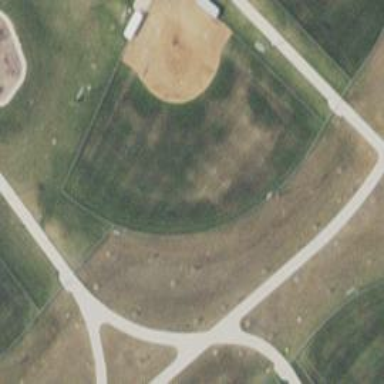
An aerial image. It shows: Softball pitch for leisure sports.